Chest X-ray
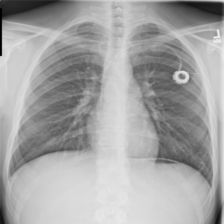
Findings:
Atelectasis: negative
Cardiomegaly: negative
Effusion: negative
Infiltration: negative
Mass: negative
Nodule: negative
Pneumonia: negative
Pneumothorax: negative
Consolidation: negative
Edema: negative
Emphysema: negative
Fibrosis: negative
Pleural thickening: negative
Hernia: negative